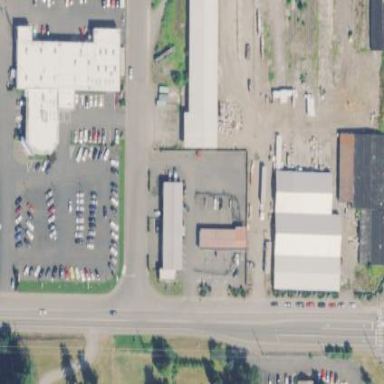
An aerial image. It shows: Commercial area.